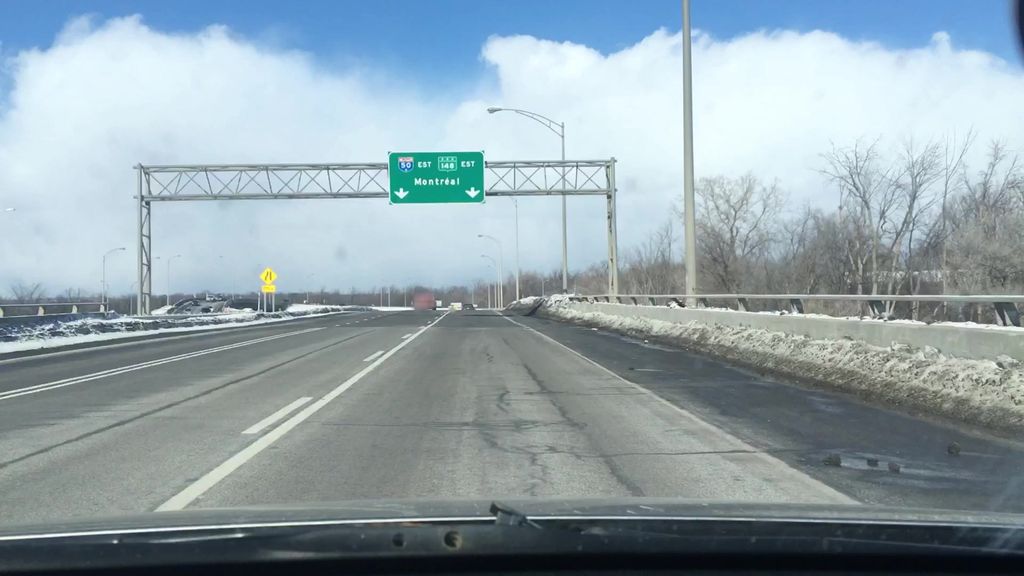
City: ottawa-gatineau